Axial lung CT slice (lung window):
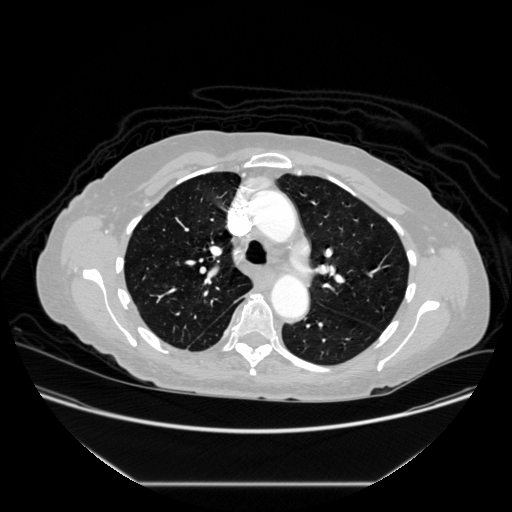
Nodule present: no